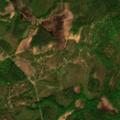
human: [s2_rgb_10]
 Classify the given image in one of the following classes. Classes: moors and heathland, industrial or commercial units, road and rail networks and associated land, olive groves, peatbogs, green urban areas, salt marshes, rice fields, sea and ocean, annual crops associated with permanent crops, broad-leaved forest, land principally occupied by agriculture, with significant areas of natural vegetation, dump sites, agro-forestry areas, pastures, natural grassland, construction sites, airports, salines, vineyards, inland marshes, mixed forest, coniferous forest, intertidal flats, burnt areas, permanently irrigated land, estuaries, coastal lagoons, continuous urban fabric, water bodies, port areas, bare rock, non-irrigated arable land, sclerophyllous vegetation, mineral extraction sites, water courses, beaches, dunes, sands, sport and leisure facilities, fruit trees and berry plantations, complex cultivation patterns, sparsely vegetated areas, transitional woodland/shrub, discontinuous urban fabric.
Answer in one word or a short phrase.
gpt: mixed forest, transitional woodland/shrub